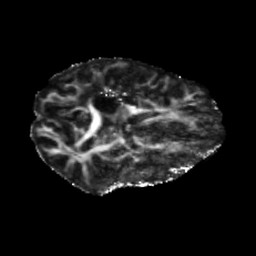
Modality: FA
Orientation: axial
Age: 51
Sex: female
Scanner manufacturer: siemens
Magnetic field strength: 3 T
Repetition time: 5.25 s
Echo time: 0.08 s